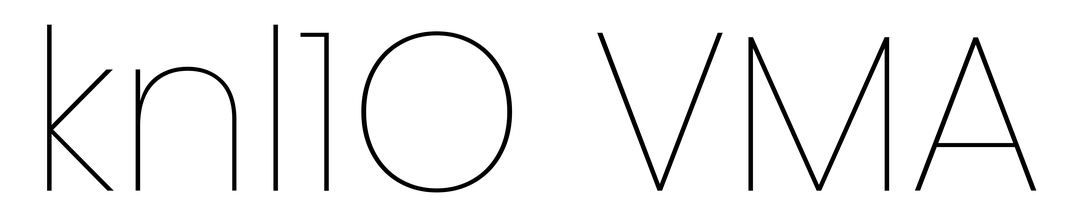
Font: Poppins-Thin